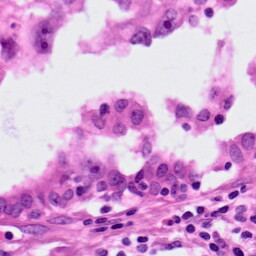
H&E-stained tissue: Lung